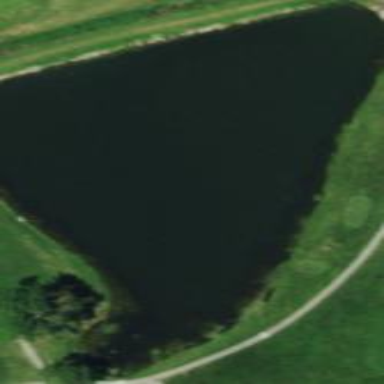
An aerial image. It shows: Water hazard on golf course. The hazard is natural water feature.